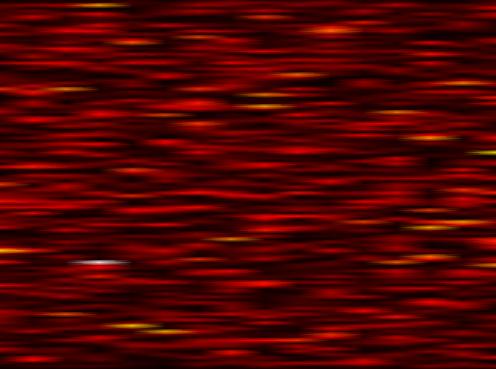
Label: WOLA